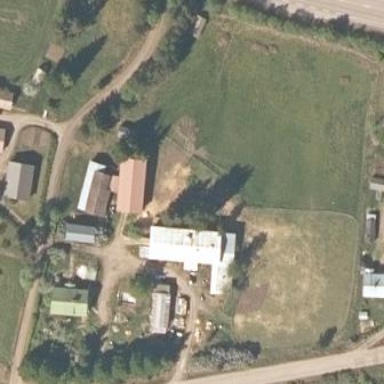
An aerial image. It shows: Farmyard area.